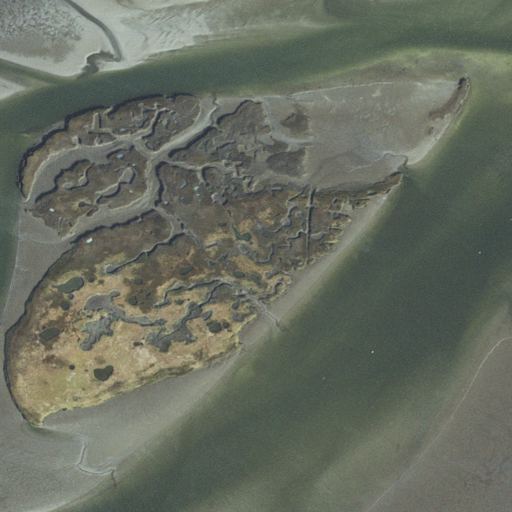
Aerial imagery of island in Massachusetts named Bagwell Island containing open water and herbaceous wetlands